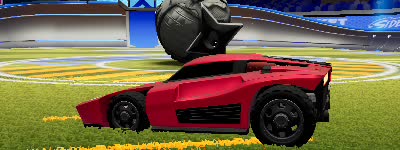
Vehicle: breakout